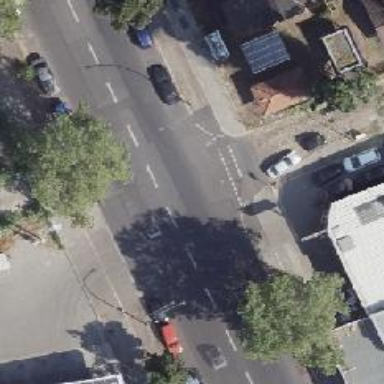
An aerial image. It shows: Secondary road with asphalt surface. Both sides of the road have sidewalks and there is marked cycle track. The road has parallel parking lanes on both sides.